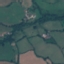
Land use / land cover: Pasture